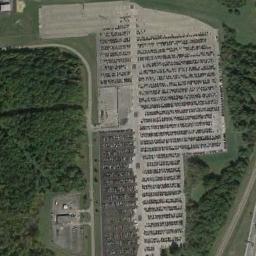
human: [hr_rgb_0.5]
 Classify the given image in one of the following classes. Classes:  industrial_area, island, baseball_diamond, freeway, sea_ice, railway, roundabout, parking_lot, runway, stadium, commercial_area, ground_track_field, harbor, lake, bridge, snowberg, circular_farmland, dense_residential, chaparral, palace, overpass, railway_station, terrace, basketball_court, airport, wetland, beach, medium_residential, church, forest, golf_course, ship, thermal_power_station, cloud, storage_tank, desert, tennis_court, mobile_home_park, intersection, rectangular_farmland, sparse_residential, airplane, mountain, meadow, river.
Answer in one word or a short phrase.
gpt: parking_lot